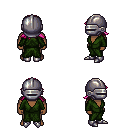
a pixel art fantasy rpg character, male body template, human, dark skin, green robe, metal pants, pink loose hair, metal helm, metal boots, four views (front, back, left, right), 2x2 character sprite sheet, small pixel art, hard edges, no anti-aliasing